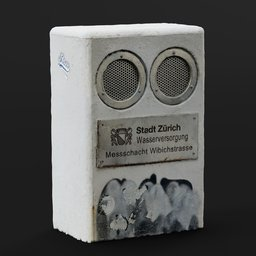
Label: architecture